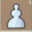
Piece: wP